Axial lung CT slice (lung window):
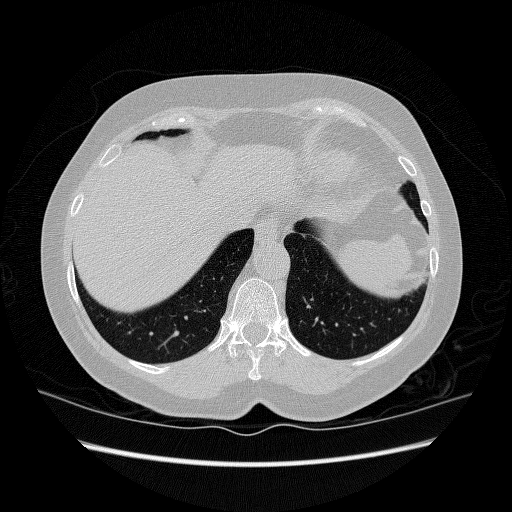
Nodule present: no